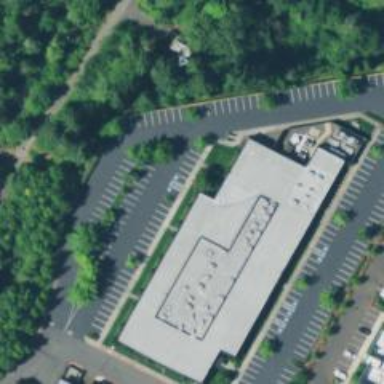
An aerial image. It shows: Parking space is available.